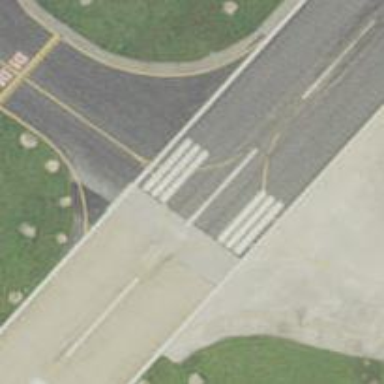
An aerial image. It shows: Image of taxiway at airport.